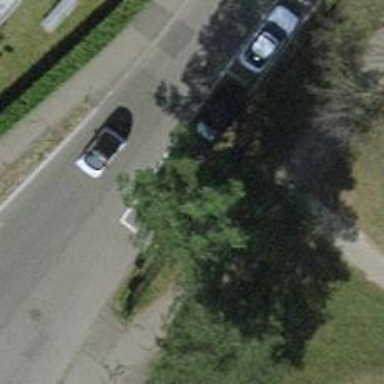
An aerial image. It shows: Urban tree with needle-leaved evergreen.